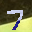
Label: 7